Question: I am trying to get a SUM of 2 Columns multiplied together in PHP and Postgresql. I seem to get an empty result.
quantity and accessory_price is in one table named accessory_only_solds
Here is the NON working code:
'''
$aval = "SELECT TO_CHAR(SUM(CAST(accessory_price AS NUMERIC * quantity)),'999,999.99') AS atotal FROM accessory_only_solds";
$avalue = pg_query($aval);
$arev = pg_fetch_assoc($avalue);
echo $arev['atotal'];
'''
if i remove quantity i get the SUM of accessory_price which is not correct to get the overall total because some accessories are more than 1 quantity
Working for SUM of accessory_price but without multiplying to quantity:
'''
$aval = "SELECT TO_CHAR(SUM(CAST(accessory_price AS NUMERIC)),'999,999.99') AS atotal FROM accessory_only_solds";
$avalue = pg_query($aval);
$arev = pg_fetch_assoc($avalue);
echo $arev['atotal'];
'''
Thanks in advance for your help.

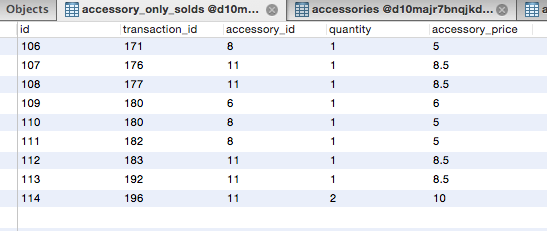
Answer: looks like your cast has a multiplication problem within it, which is causing problems.
Try this:
'''
SELECT TO_CHAR(SUM(CAST(accessory_price AS NUMERIC )* quantity),'999,999.99') AS atotal FROM accessory_only_solds
'''